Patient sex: M
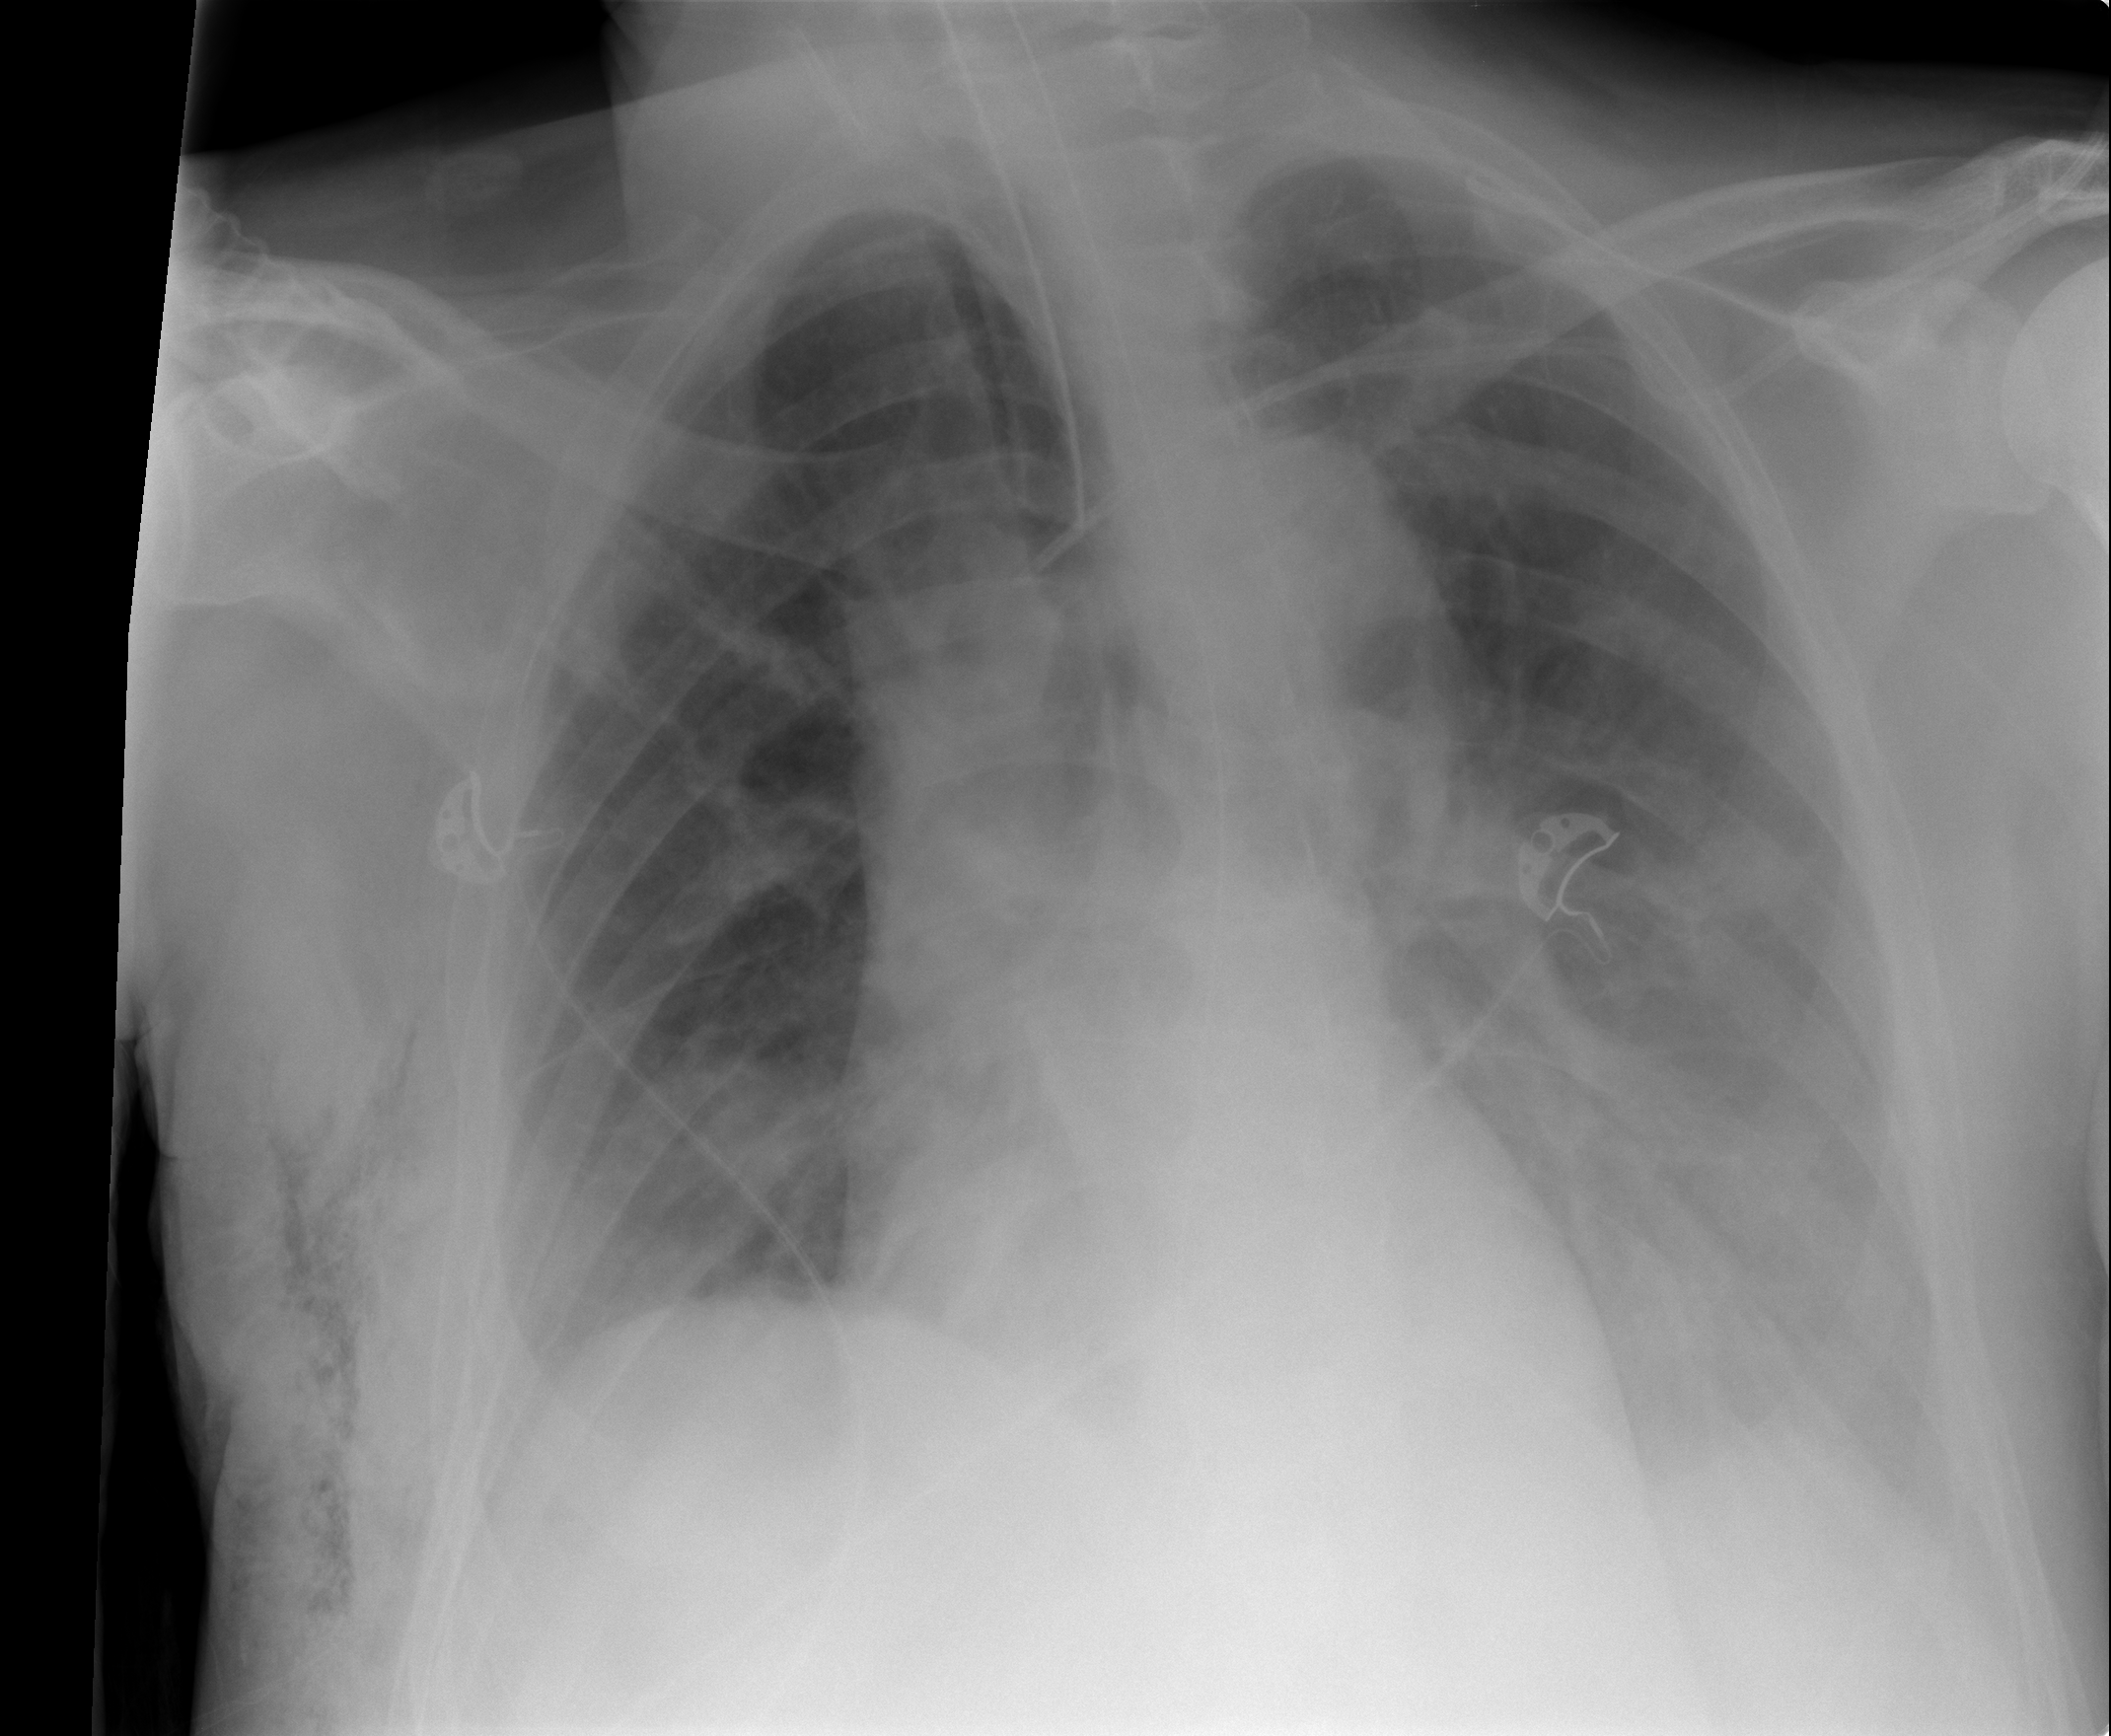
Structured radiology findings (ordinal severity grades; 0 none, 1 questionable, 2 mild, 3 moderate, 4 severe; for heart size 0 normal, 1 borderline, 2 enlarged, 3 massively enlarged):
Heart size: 0
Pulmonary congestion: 0
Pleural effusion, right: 0
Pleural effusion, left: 2
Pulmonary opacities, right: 0
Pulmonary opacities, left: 0
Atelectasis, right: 2
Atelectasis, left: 0